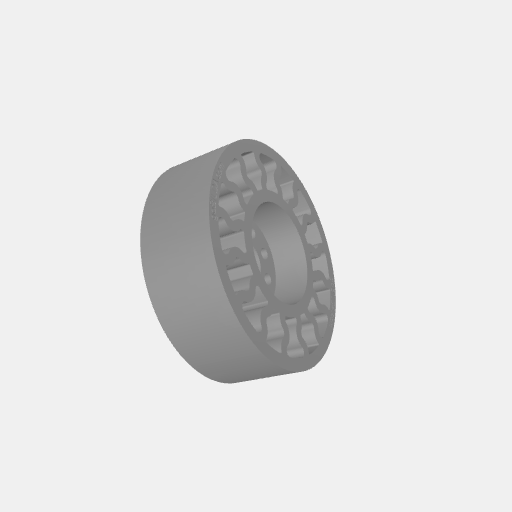
Part: GeckoWheel72OD